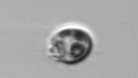
Label: Dinophyceae